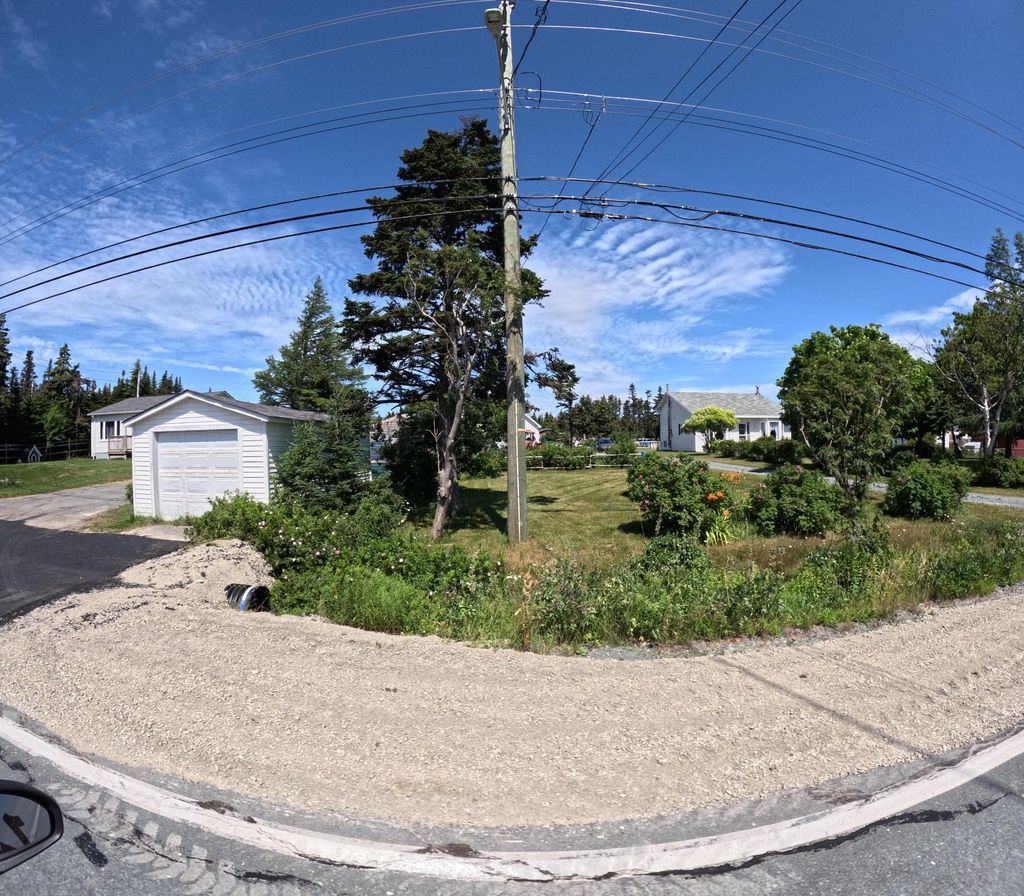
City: st_johns